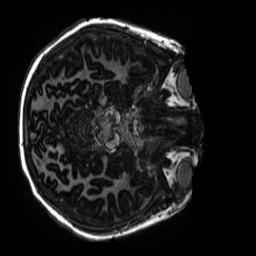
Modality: MP2RAGE
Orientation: axial
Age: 9
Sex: female
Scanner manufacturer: siemens
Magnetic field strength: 3 T
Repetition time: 4 s
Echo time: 0.00303 s